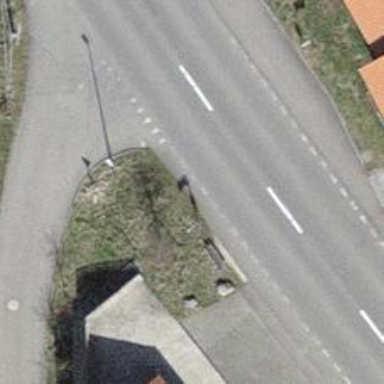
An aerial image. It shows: Bus stop with platform for public transport.